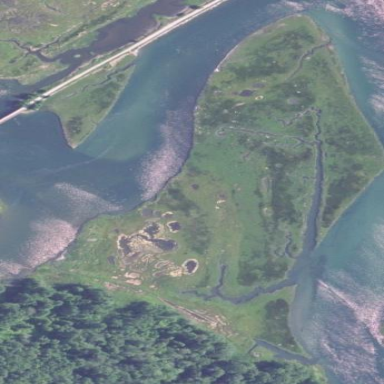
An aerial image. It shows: Saltmarsh wetland area.